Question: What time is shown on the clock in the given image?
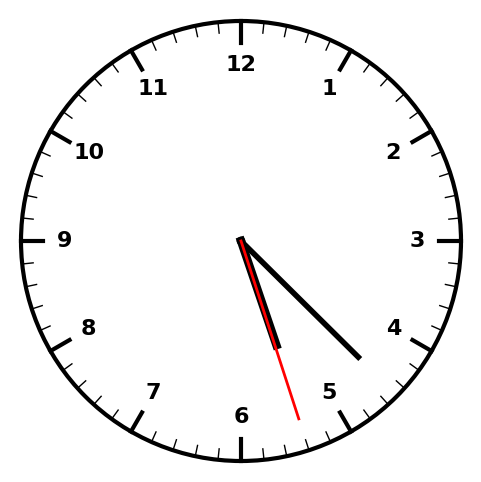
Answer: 05:22:27